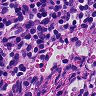
Metastatic tissue present: no